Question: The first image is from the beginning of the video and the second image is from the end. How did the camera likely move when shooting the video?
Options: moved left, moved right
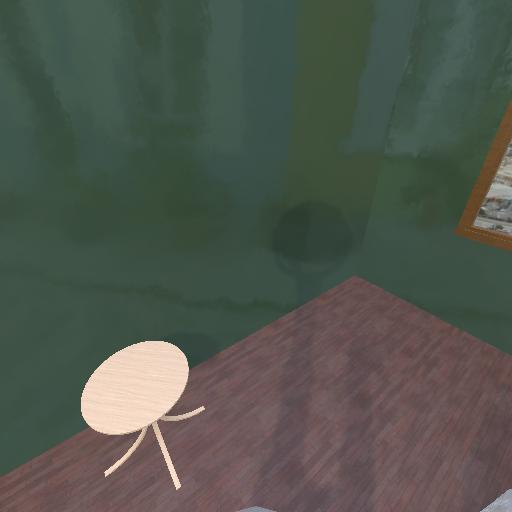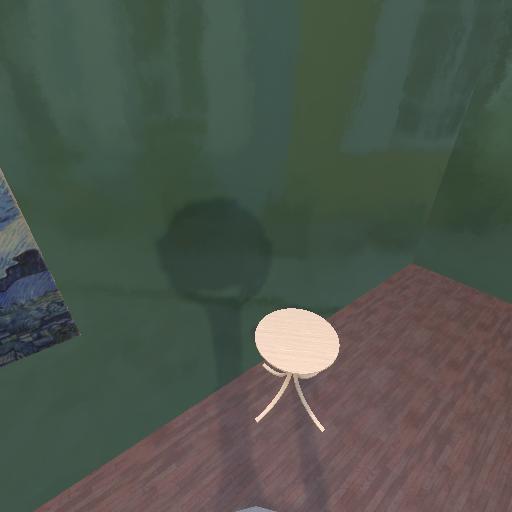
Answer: moved left